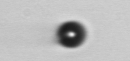
Label: bead